Chest X-ray:
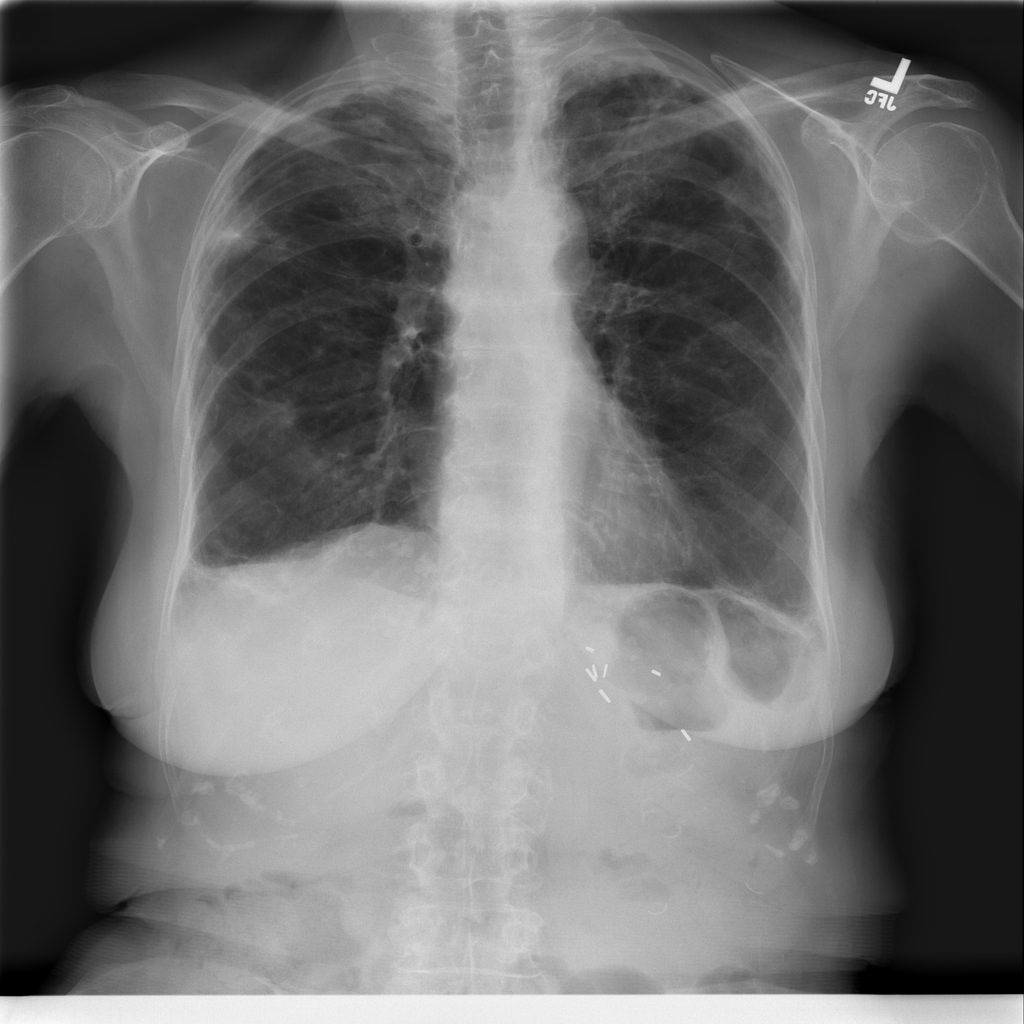
Findings: Fibrosis, Emphysema, Consolidation, Pleural Thickening
No abnormal finding: no